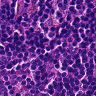
Metastatic tissue present: no